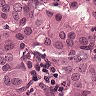
Metastatic tissue present: yes